{\heiti【例1-1】}
下列各图符合立体几何作图规范要求的是（\quad\quad）

\vspace{0.6cm}

\begin{center}
\begin{minipage}[t]{0.22\textwidth}
\centering

\vspace{0.3cm}

A．直线在平面内
\end{minipage}
\hfill
\begin{minipage}[t]{0.22\textwidth}
\centering

\vspace{0.3cm}

B．平面与平面相交
\end{minipage}
\hfill
\begin{minipage}[t]{0.22\textwidth}
\centering

\vspace{0.3cm}

C．直线与平面相交
\end{minipage}
\hfill
\begin{minipage}[t]{0.22\textwidth}
\centering

\vspace{0.3cm}

D．两直线异面
\end{minipage}
\end{center}
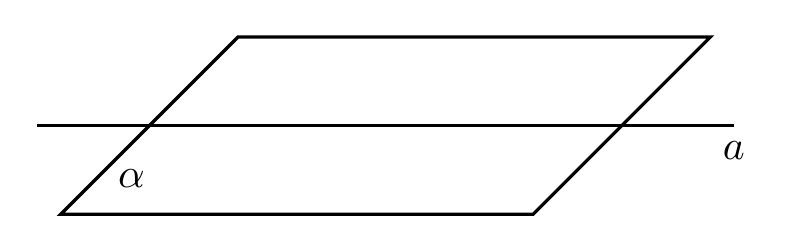
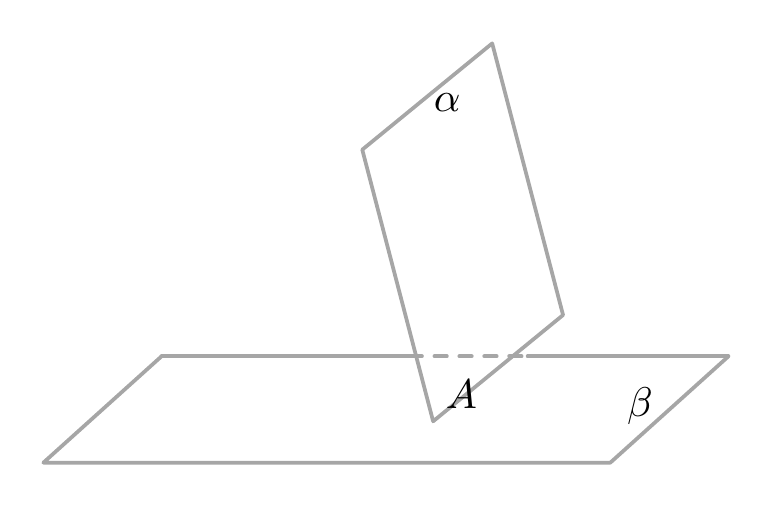
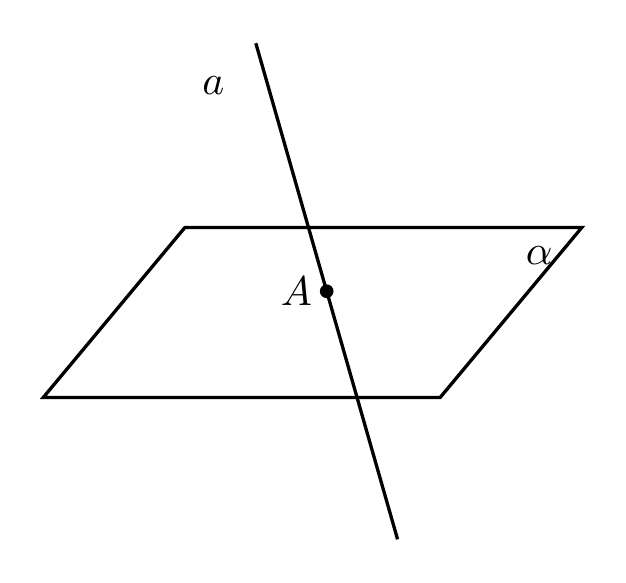
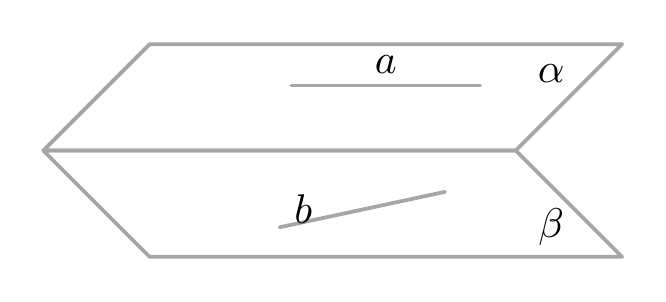
【解答】
\color{red}

\noindent 【答案】D

\vspace{0.8em}

\noindent 【知识点】空间位置关系的画法

\vspace{0.8em}

\noindent 【分析】直接根据立体几何作图规范要求依次判断即可．

\vspace{0.8em}

\noindent 【详解】若直线在平面内，应将直线画在平面内，A 错误；

\vspace{0.8em}

\noindent 平面与平面相交时，两个平面相交于直线，而不是点，B 错误；

\vspace{0.8em}

\noindent 直线与平面相交，看不到的部分应当画虚线，C 错误；

\vspace{0.8em}

\noindent 两直线异面满足作图规范．

\vspace{1em}

\noindent 故选：D